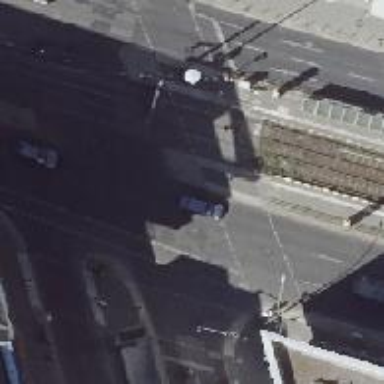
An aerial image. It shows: Footway located on traffic island.